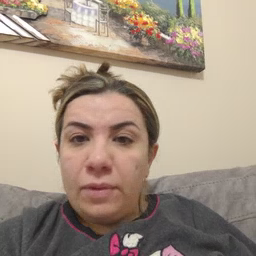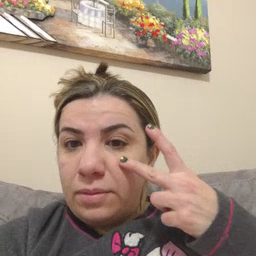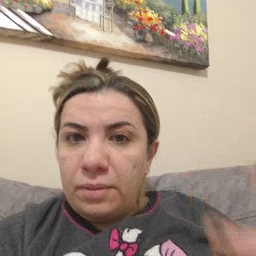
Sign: see